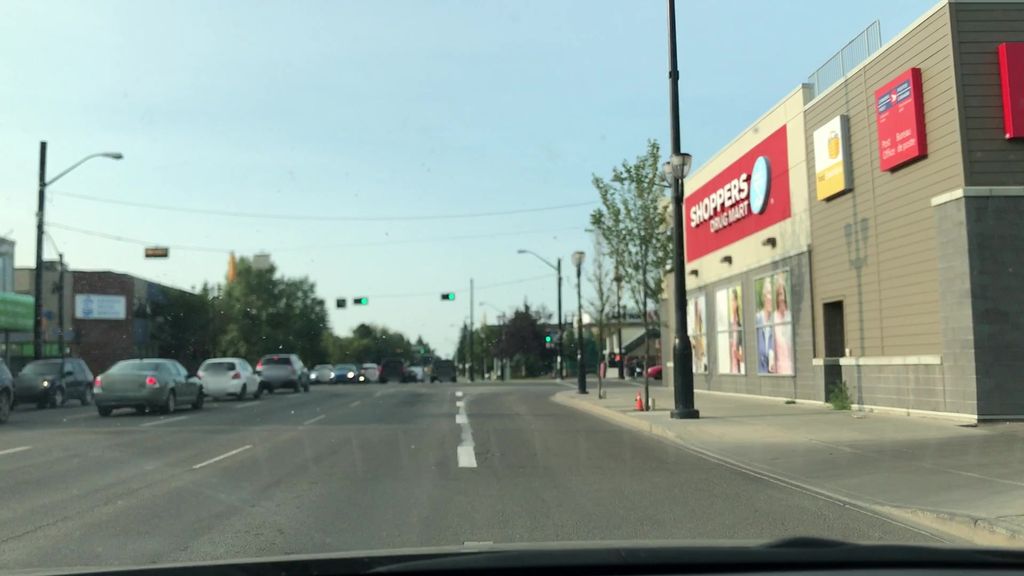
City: edmonton